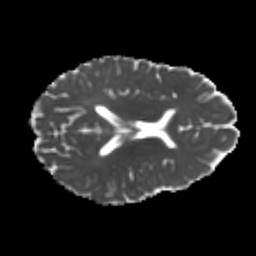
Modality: MD
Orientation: axial
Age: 24
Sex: female
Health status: healthy
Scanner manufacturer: philips
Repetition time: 7.385 s
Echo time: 0.08599 s